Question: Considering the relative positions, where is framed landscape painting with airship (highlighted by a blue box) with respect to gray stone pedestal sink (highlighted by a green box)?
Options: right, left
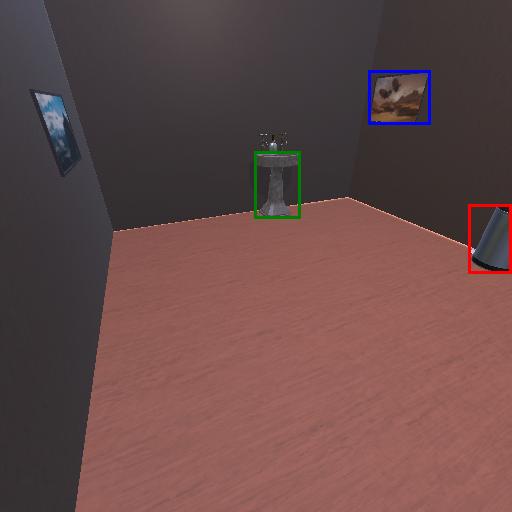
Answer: right